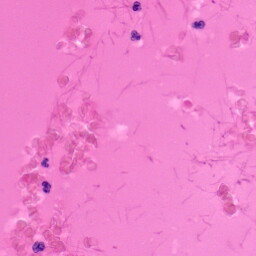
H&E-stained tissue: Colon